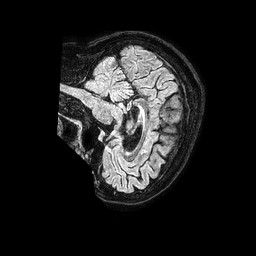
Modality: FLAIR
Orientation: sagittal
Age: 68
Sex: female
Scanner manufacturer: philips
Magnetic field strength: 1.5 T
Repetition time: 4.8 s
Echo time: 0.3 s